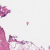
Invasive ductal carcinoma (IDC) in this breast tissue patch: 0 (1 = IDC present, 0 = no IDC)